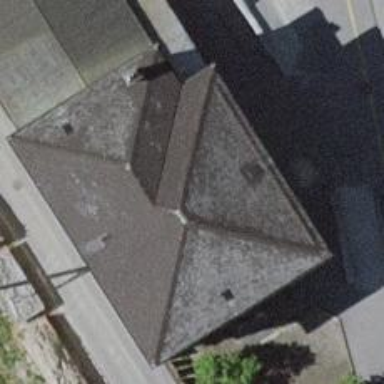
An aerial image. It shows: Community center.